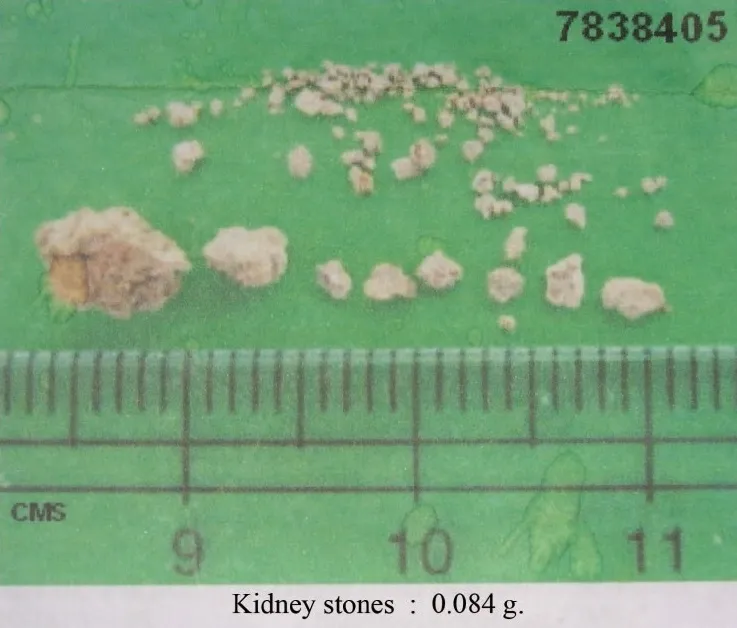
The 2,8 dihydroxyadenine stones removed from our patient on ureterolithotomy.
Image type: medical_photograph (other_medical_photograph)